Question: I would like to understand how works. So, for example, I have a message and I moved it to the 'DX' register.
(I show you how it looks in the debugger):
'''
MOV DX,009E ;This is a version which debugger shows me in debugger mode;
;It takes all information from this code: MOV DX,OFFSET MSG.
'''
In fact, the message's first element address is at 9E (this is how the debugger understands). But actually, in the debugger screen, I can see that in the 'DS' register, address is at A0. How can it be?
I know that code is more preferable, but this time a screenshot is more suitable:

As you can see, I marked 2 addresses, but they are not the same. Actually, I can see that my begins in the above-marked address , but that the debugger understands it like and moves it to 'DX'.
By the way, the program works and prints everything fine, the purpose is to understand how the debugger understands addresses.
code is simply:
'''
MSG db 'Hello, how do you do!!!!,'$'
'''
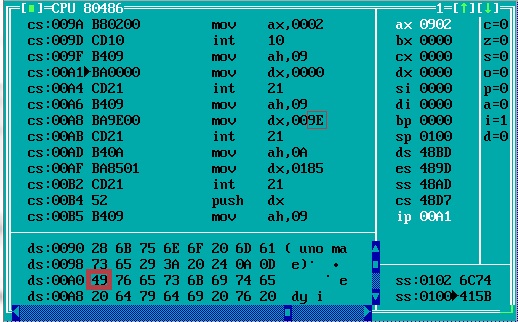
Answer: I believe that if you will single step your code, instruction by instruction, you will see that
- 'DS:00A0'-
Look carefully at what is located at 'DS:009E'.
What do you see there ? Two bytes: '0A' and '0D'
That's an ascii "Line Feed" and an Ascii "Carriage Return".
Your confusion can be reduced by understanding the historical perspective...
Way back when printers used ink and paper, and telephones carried modem signals at 1200 BPS, and you paid something like ten hours of minimum wage pay for one hour of that connection to a city only three states away, there really was an economic imperative in choosing between running the little print head back to the left, or just jacking the platen down a line while the print head stayed in the same position.
I mean, you really saw it in your phone bill.
No joke, this one change, using the '0A' byte without the '0D' byte, could mean a 10 or 20 dollar difference in your phone bill; and remember to factor in inflation back then.
The reason that you see the message properly is because your machine is first placing a "line feed" (i.e., the cursor is probably dropping to the next line) and a "carriage return" (i.e., the cursor jumps back to the left edge) before putting your message on the screen. This happens much faster than your eye can see.
With the miracle of Turbo Debugger, you can single step this and watch it happen.
So, you are correct when you write that your message "starts" at '00A0', but Turbo Debugger is also right when it's telling you that the message starts two bytes ahead of that.